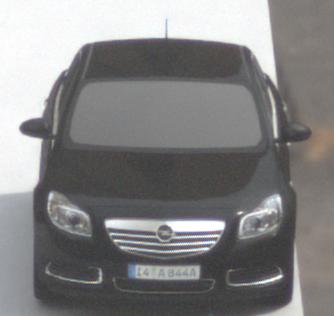
Make: Opel
Model: Insignia 1.6
Detailed model: Insignia (A) Notch Back
Model produced from: 2008/11
Model produced until: 2008/12
Doors: 4
Color: black
Road condition: dry road
Daytime: morning or afternoon
Contrast: low contrast